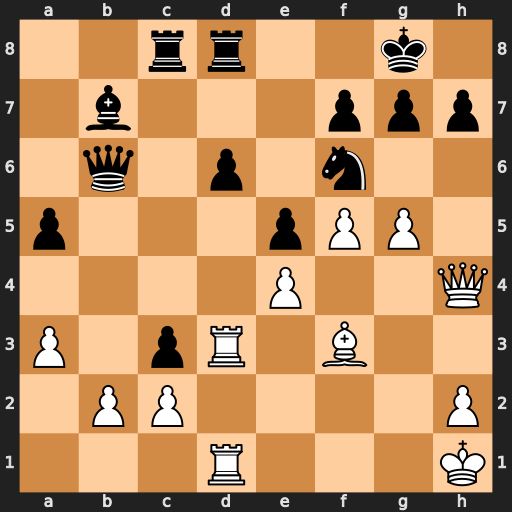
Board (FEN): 2rr2k1/1b3ppp/1q1p1n2/p3pPP1/4P2Q/P1pR1B2/1PP4P/3R3K
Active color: w
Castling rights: -
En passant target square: -
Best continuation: gxf6 d5 Rg1